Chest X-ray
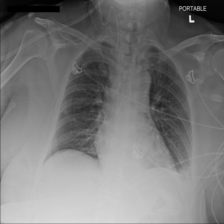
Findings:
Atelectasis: positive
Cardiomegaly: negative
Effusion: negative
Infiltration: positive
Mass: negative
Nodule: negative
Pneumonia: negative
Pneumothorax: negative
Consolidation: negative
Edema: negative
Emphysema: negative
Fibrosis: negative
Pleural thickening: negative
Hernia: negative